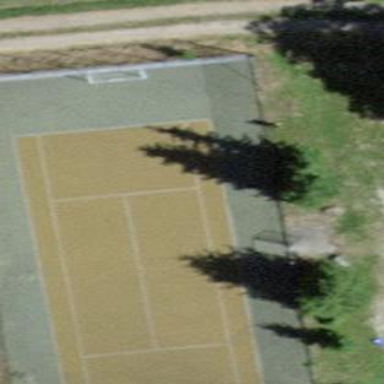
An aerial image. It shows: Tennis court in leisure pitch.